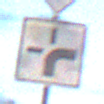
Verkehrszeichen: VerlaufVorfahrtsstrasse3
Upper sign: Vorfahrtsstrasse
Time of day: SunriseSunset
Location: Outdoor (Nature)
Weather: PartlyCloudy
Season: NotSpecified
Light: Natural